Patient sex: M
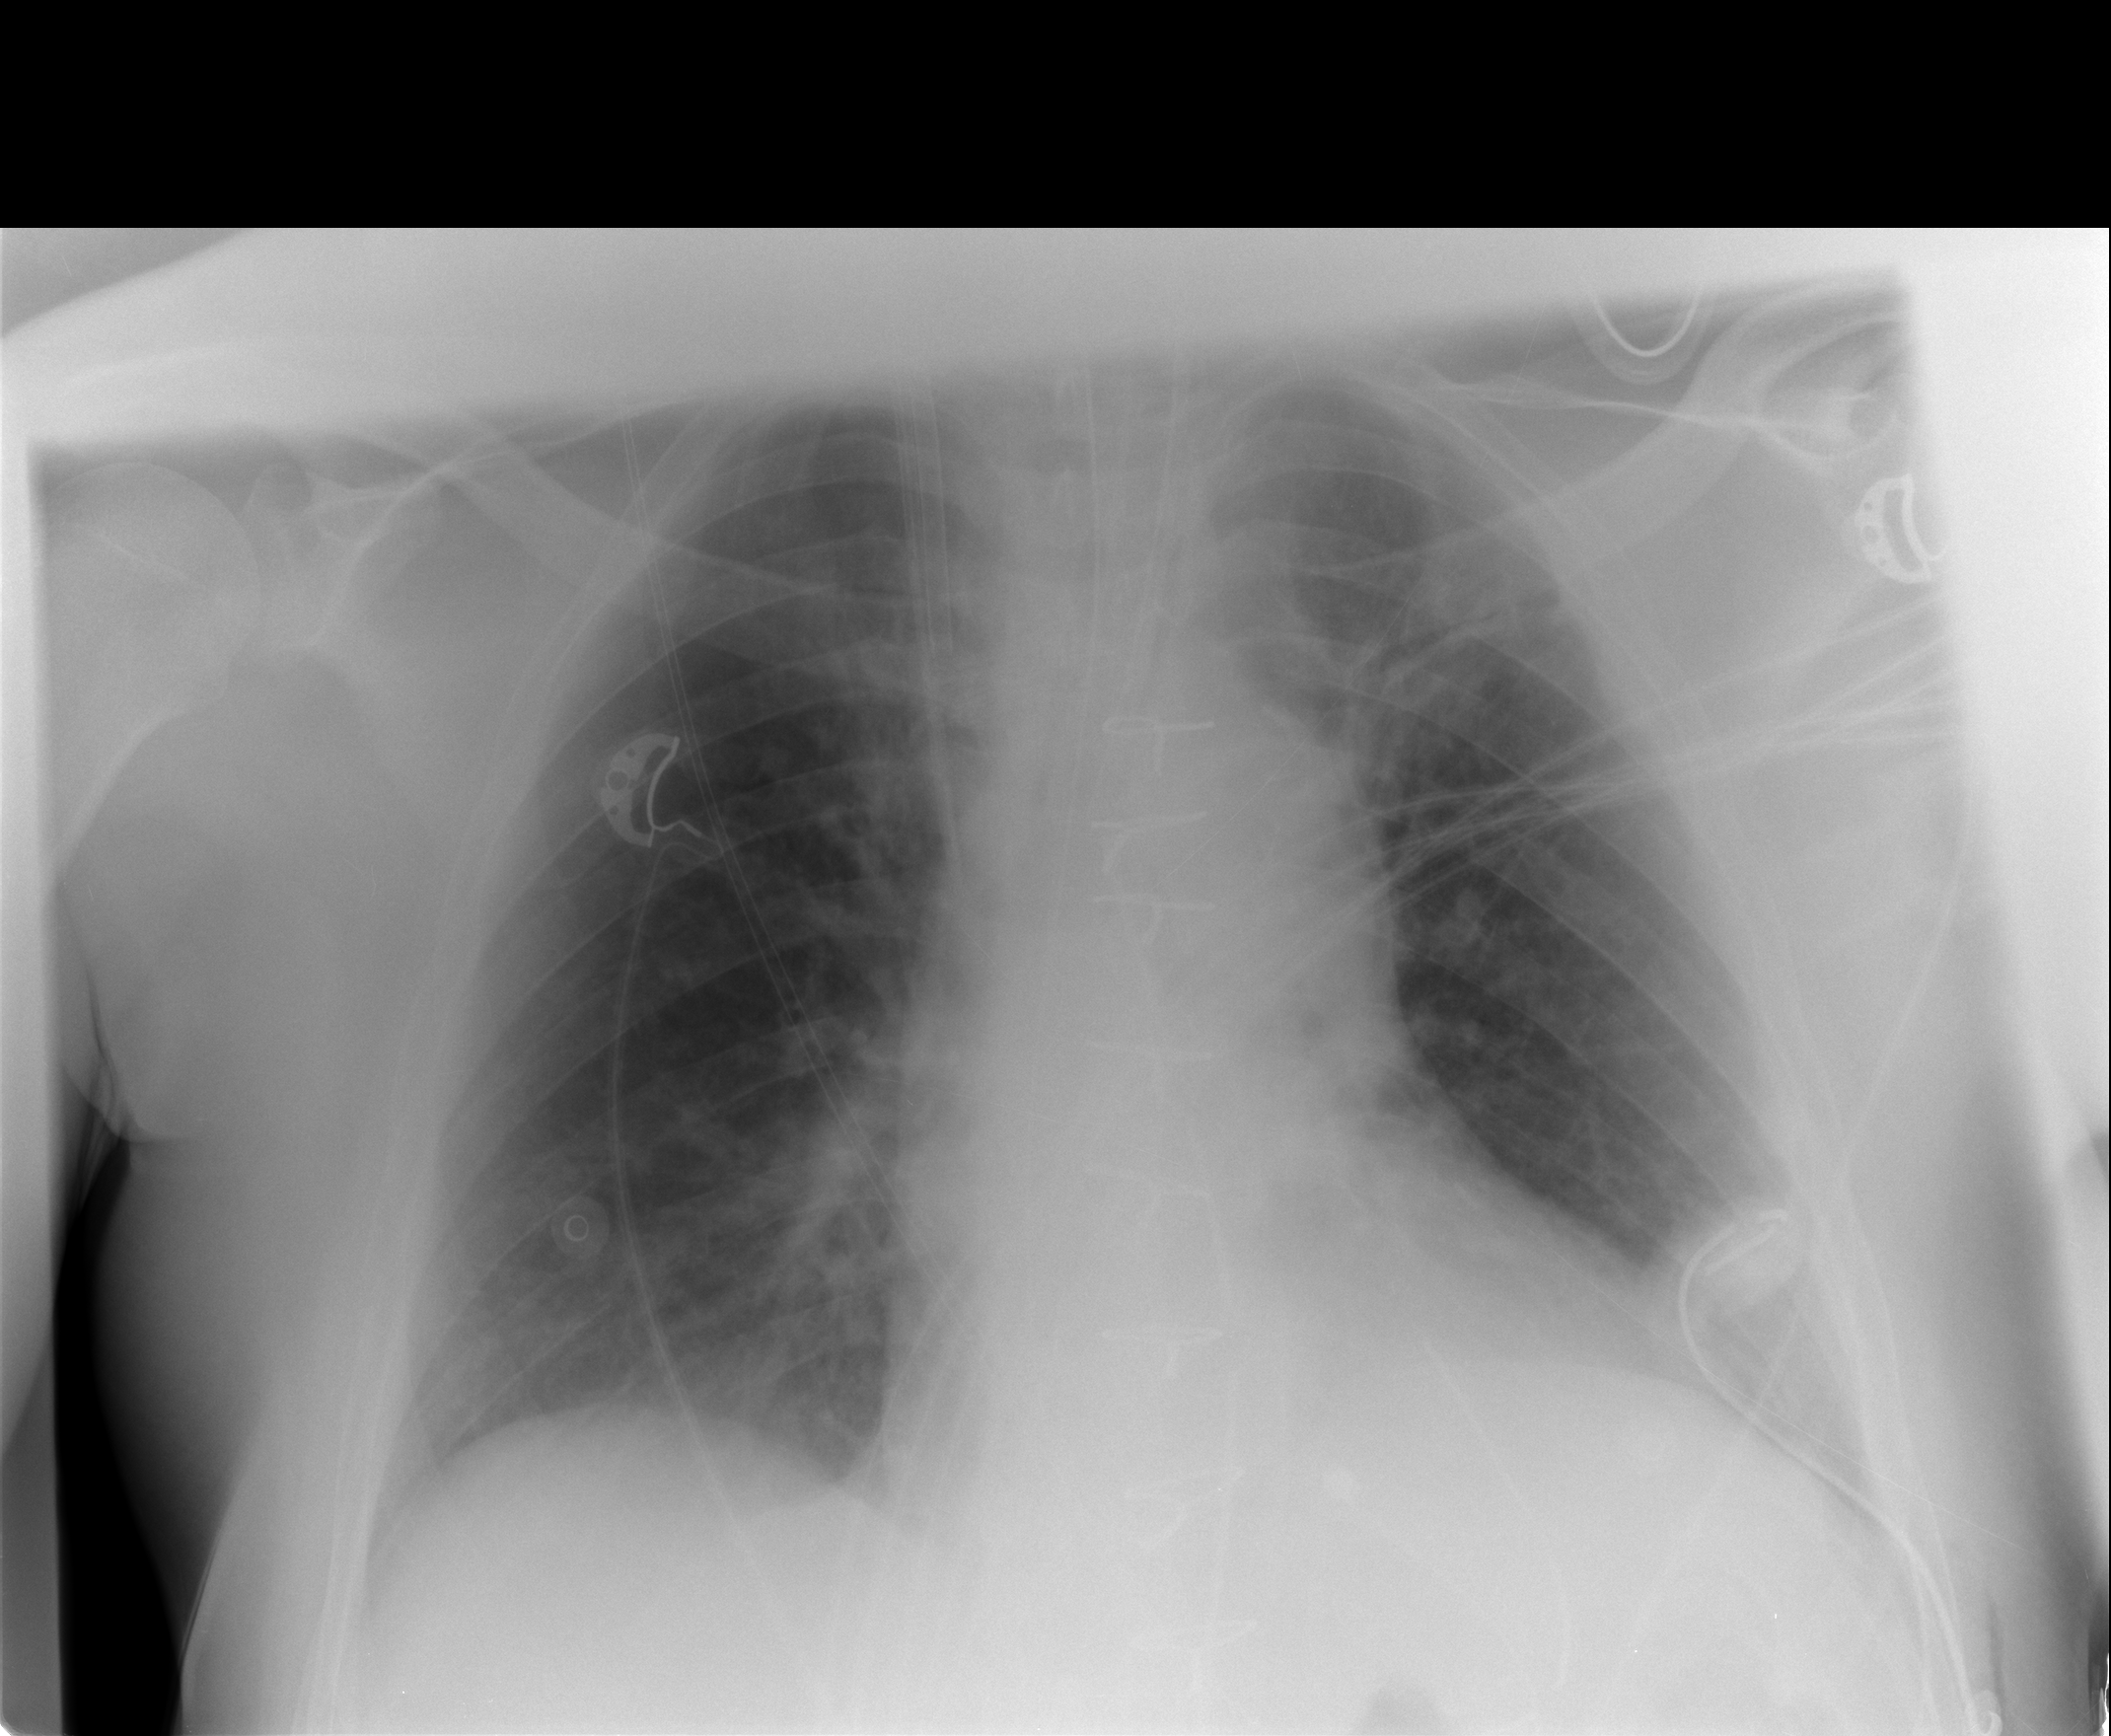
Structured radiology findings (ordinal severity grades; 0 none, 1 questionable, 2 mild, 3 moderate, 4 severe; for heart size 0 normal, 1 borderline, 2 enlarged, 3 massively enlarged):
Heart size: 0
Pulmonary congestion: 0
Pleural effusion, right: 0
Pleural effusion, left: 2
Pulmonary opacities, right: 0
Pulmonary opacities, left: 0
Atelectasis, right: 0
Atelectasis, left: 2